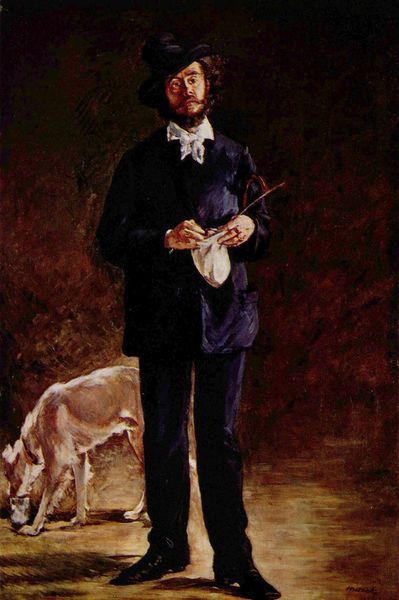
Titel: Porträt des Gilbert-Marcelin Desboutin
Künstler: Édouard Manet
Standort: Sao Paulo
Institution: Museu de Arte Moderna de Sao Paulo
Schlagwörter: blau, dunkel, gemälde, hand, körper, mann, schatten, weiß, ocker, abend, braun, finger, haar, hell, hintergrund, hut, licht, schwarz, strasse, blick, hund, park, regenschirm, rot, tuch, weg, beige, haube, schleife, anzug, bart, hemd, hose, jacke, jung, mütze, schnurrbart, trinken, arm, augen, gesicht, kragen, mensch, samt, stehen, vollbart, bildnis, hände, portrait, porträt, öl, boden, futter, haare, realismus, stehend, stehender, stoff, frontal, locken, traurig, wald, sack, schuhe, lila, weis, kaiser, dunkelblau, schnauz, krawatte, pfeife, halstuch, goya, maler, manet, deutsch, menzel, stopfen, fliege, oben, beruf, dose, spaziergang, künstler, hässlich, peitsche, leinwand, stand, beutel, säckchen, tasche, schuh, pinsel, ganzkörper, flanieren, liebermann, geige, selbstportrait, junger mann, raucher, labrador, fressen, dandy, bettler, slevogt, absatz, napf, schief, musikant, tabaksbeutel, le corbusier, säcklein, standesbild, abned, 19. jahrhundert, blauer anzug, pfeif, ganzkörperporträr, #hintergrund, schnüffelnd, jagdsezen, abschweifend, strassensänger, tabaksbautel, tabakbeutel